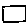
Label: square